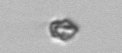
Label: Heterocapsa_rotundata